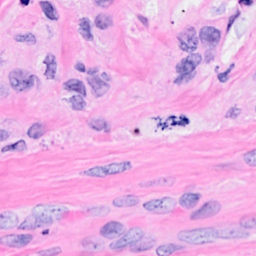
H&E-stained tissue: Breast